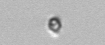
Label: nanoplankton_mix